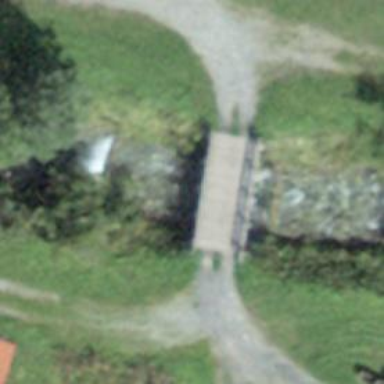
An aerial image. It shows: Gravel track crossing bridge with grade 2 track type.